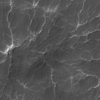
Label: not_dusty